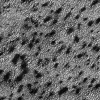
Atmospheric dust classification: not_dusty